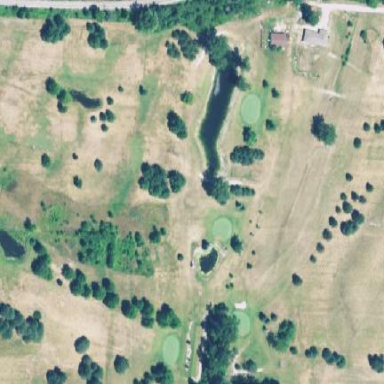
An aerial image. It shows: Golf course surrounded by greenery.